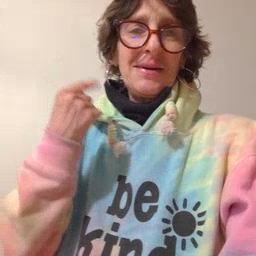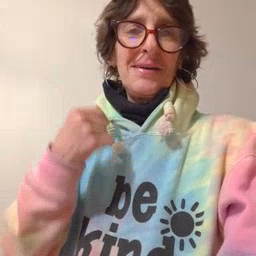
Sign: smile